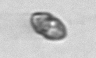
Label: Dinophyceae